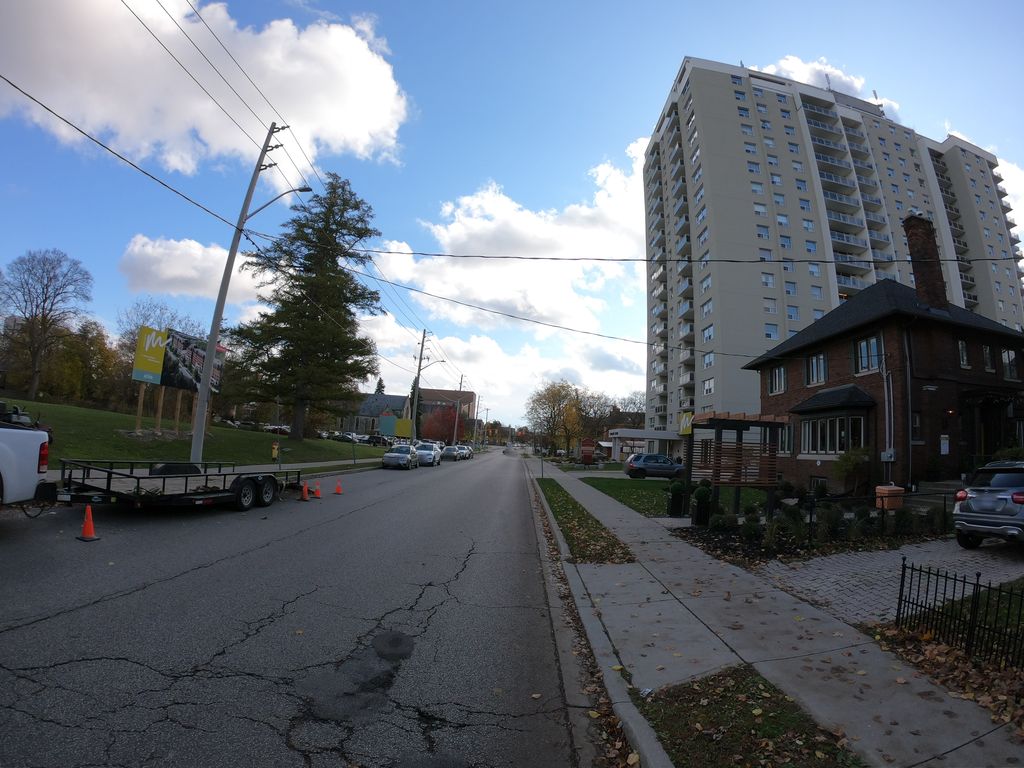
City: kitchener-waterloo